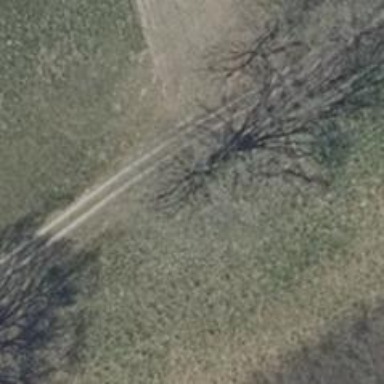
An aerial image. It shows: Single tag "natural: tree."